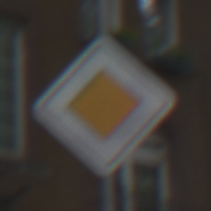
Verkehrszeichen: Vorfahrtsstrasse
Umgebung: Outdoor, Urban
Tageszeit: MorningAfternoon
Wetter: Overcast
Licht: Natural
Jahreszeit: NotSpecified
Kontrast: LowContrast